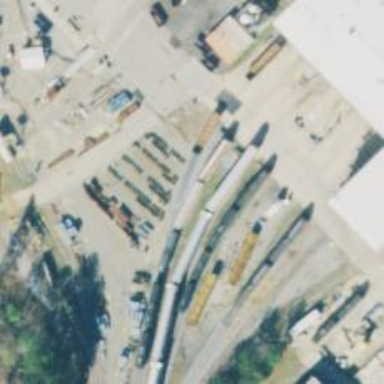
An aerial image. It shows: Railway spur service.